Field crop: maize
Growth stage: 1
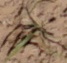
Species: lolium